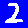
Digit: 2